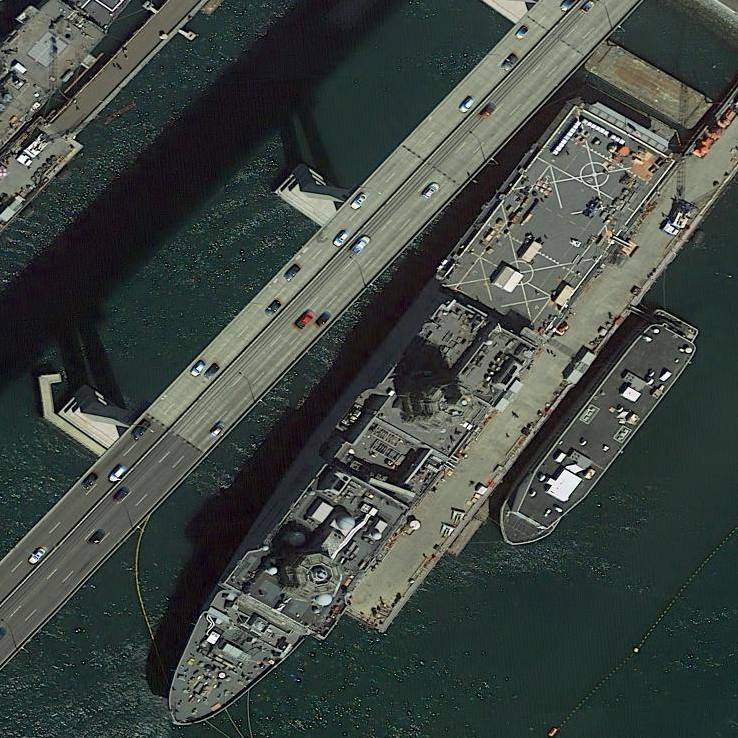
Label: San_Antonio-class_transport_dock